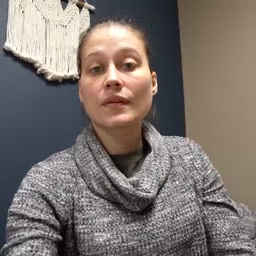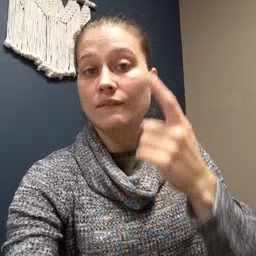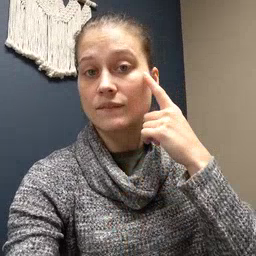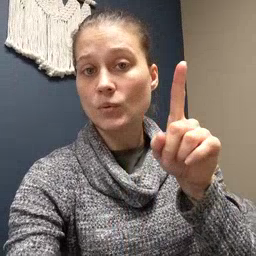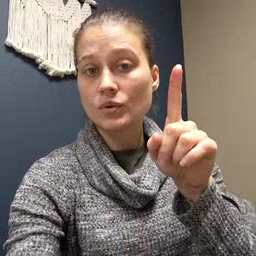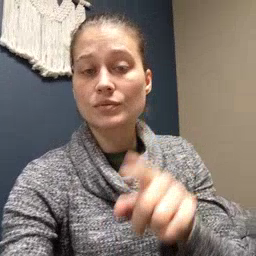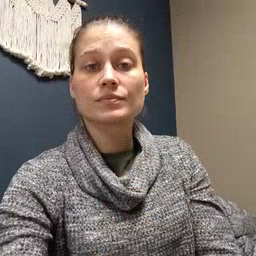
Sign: for